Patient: sex F, age 56
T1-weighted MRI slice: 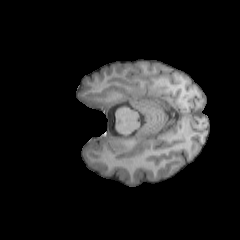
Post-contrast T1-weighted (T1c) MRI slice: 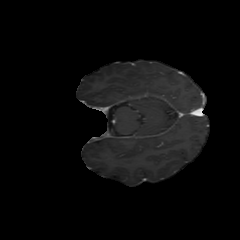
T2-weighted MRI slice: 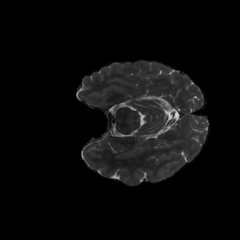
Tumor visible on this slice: no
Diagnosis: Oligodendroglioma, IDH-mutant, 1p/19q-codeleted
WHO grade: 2